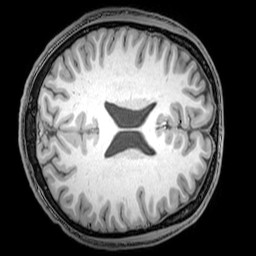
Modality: T1w
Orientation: axial
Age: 22
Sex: male
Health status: healthy
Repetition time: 0.081 s
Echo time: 0.037 s